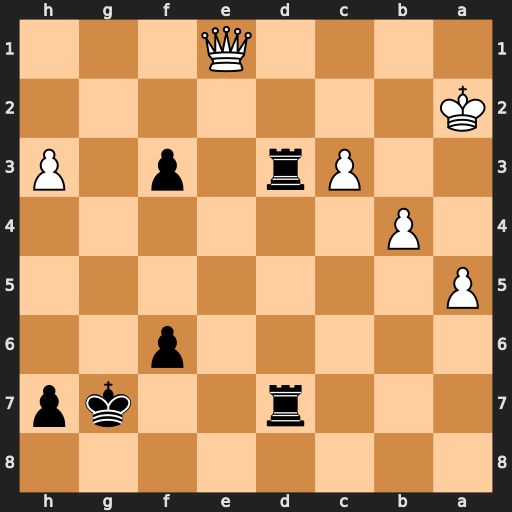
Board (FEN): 8/3r2kp/5p2/P7/1P6/2Pr1p1P/K7/4Q3
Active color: b
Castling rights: -
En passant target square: -
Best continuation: f2 Qxf2 Rd2+ Qxd2 Rxd2+